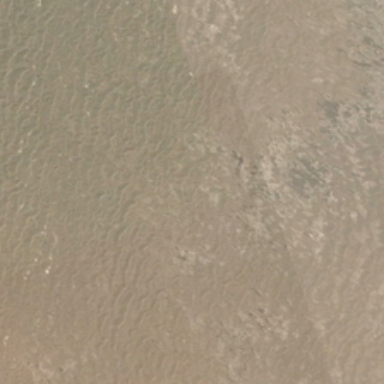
Many yellow sands form a piece of desert .